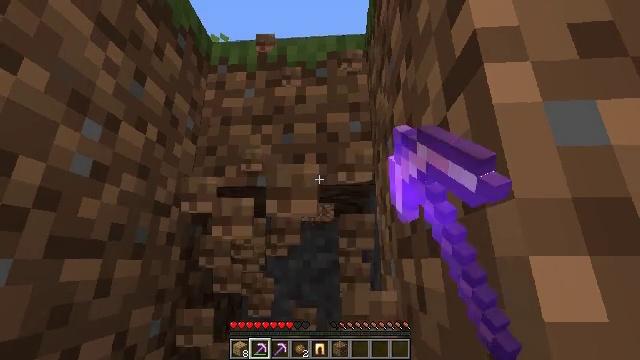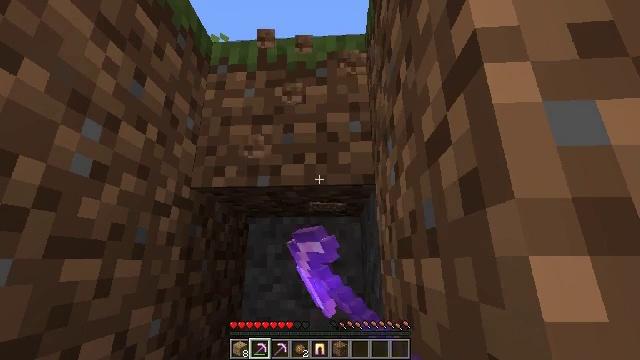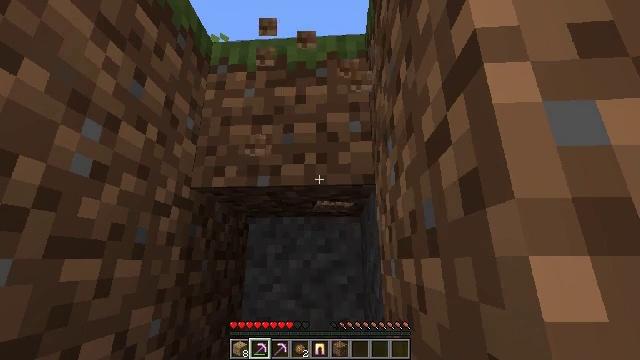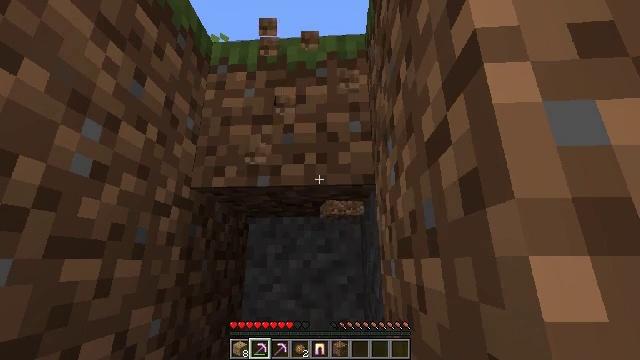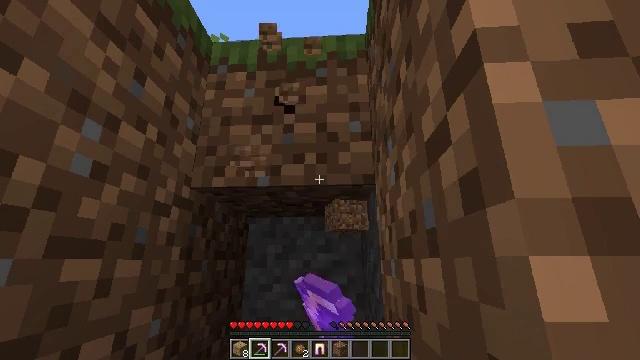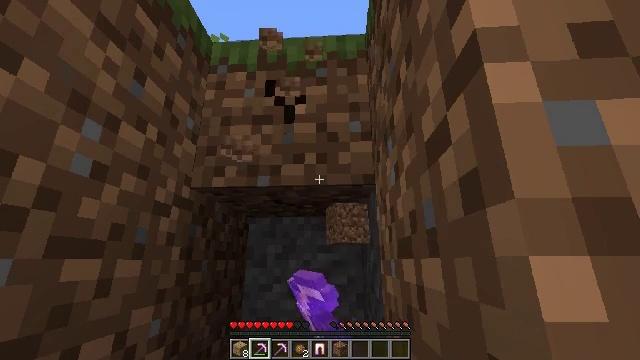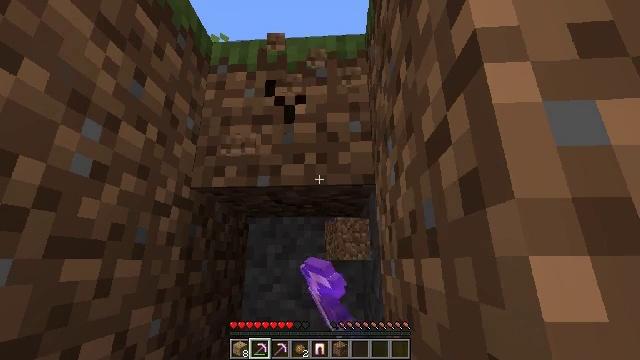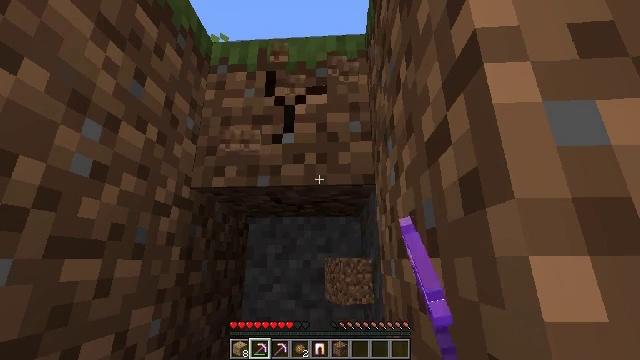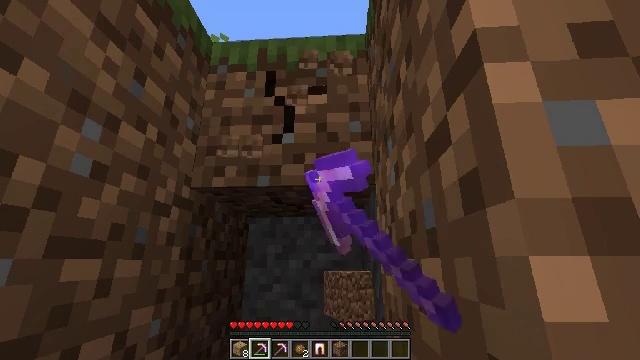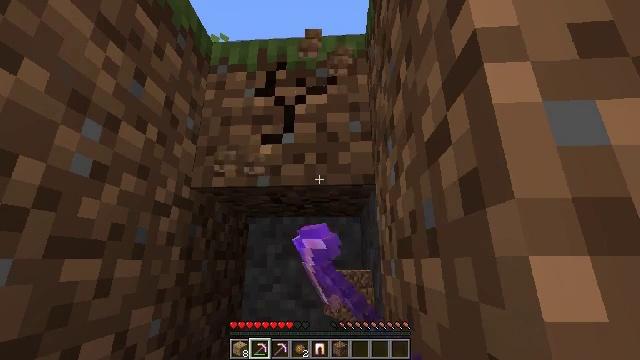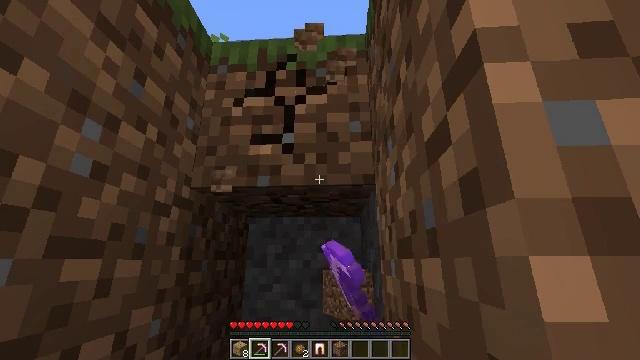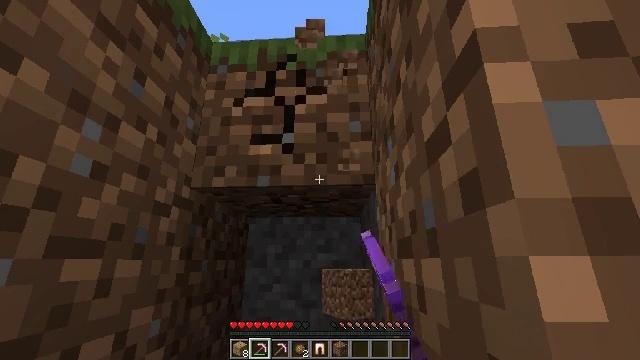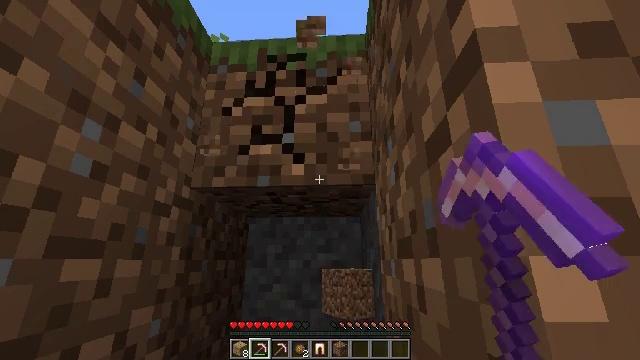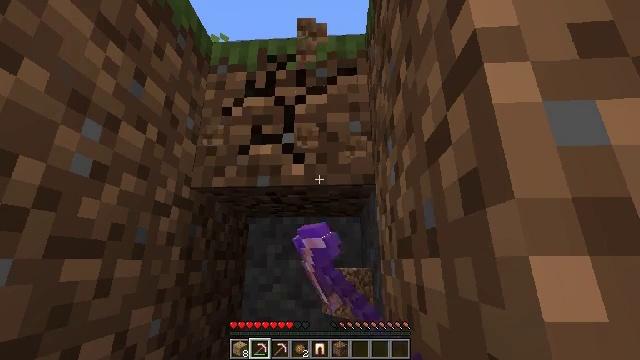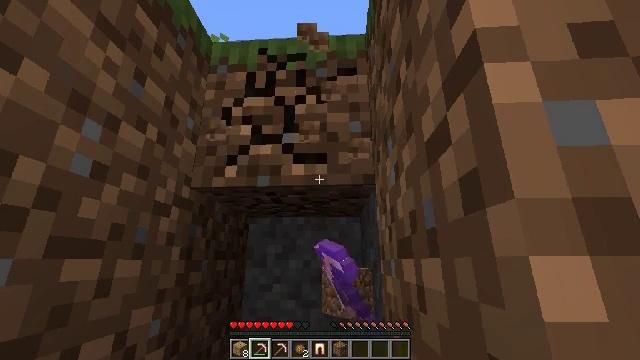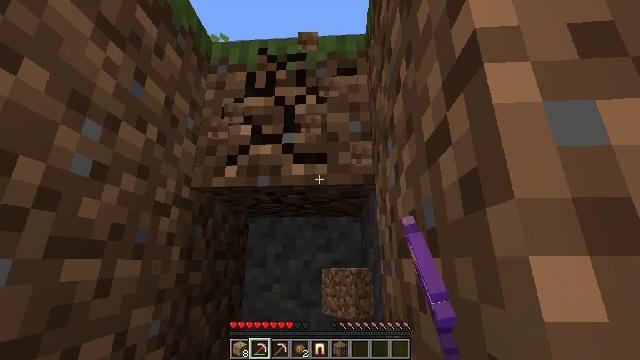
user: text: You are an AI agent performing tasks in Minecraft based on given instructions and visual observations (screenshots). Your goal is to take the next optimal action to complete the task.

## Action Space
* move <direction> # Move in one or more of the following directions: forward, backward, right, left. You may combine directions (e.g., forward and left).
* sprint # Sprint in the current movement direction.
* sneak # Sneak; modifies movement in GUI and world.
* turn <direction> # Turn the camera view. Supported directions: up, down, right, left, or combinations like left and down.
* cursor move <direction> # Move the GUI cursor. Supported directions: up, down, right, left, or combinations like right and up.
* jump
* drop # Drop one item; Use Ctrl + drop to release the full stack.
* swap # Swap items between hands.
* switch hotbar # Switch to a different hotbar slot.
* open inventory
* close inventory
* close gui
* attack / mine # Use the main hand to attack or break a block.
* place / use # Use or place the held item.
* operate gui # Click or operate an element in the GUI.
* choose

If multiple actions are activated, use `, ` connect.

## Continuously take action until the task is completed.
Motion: motion action
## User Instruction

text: Collect the grass block using a shovel.
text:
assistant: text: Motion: attack / mine
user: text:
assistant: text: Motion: attack / mine
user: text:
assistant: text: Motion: attack / mine
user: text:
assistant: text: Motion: attack / mine
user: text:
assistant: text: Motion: attack / mine
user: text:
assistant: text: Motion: attack / mine
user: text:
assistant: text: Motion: attack / mine
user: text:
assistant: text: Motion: attack / mine
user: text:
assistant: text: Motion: attack / mine
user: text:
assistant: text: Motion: attack / mine
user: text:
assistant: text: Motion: attack / mine
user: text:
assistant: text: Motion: attack / mine
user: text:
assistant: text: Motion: attack / mine
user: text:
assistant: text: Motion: attack / mine
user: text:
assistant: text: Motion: attack / mine
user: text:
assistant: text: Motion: attack / mine
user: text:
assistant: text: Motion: attack / mine
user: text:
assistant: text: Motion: attack / mine
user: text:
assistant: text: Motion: attack / mine
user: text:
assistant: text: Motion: attack / mine
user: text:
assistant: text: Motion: attack / mine
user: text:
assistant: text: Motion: attack / mine
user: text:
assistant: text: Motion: attack / mine
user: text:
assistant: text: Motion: attack / mine
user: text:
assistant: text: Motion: attack / mine